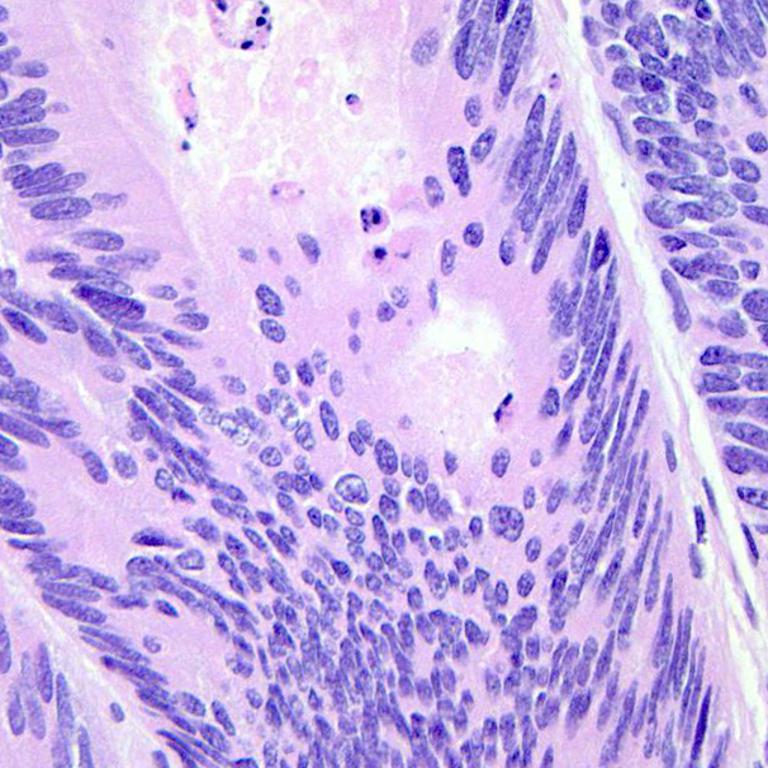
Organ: colon
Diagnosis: adenocarcinomas